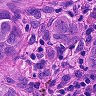
Metastatic tissue present: yes